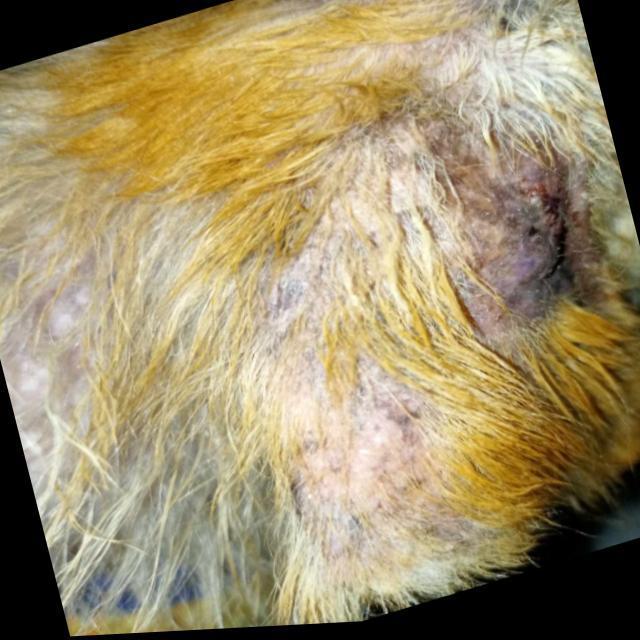
Canine demodicosis (Demodex mange) — caused by Demodex canis mites. Presents with alopecia, follicular papules, pustules, and comedones. Often localized on face and forelimbs.